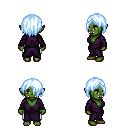
a pixel art fantasy rpg character, female body template, orc, green skin, purple robe, white pants, white cyan bangs hairstyle, four views (front, back, left, right), 2x2 character sprite sheet, small pixel art, hard edges, no anti-aliasing